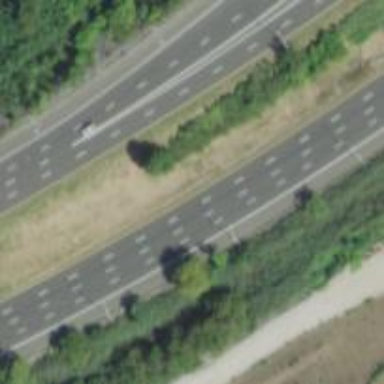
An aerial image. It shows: Motorway junction.